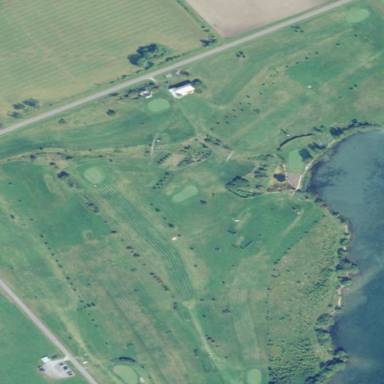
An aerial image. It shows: Golf course.